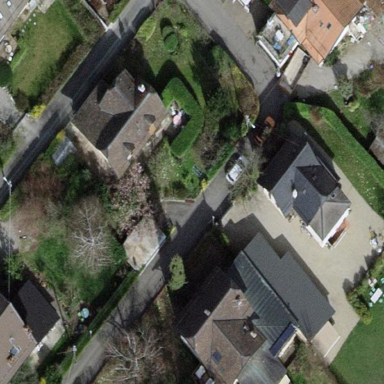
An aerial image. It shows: Garden enclosed by fence.